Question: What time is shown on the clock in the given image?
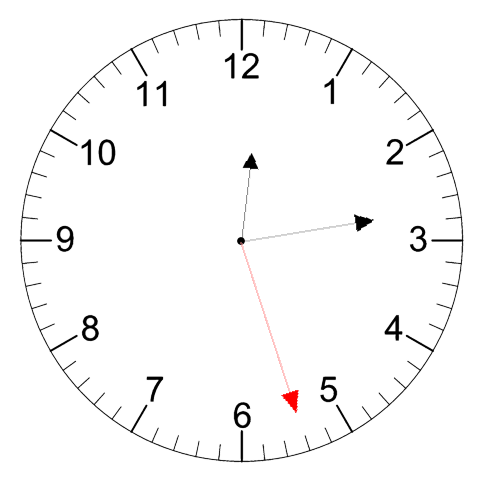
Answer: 12:13:27